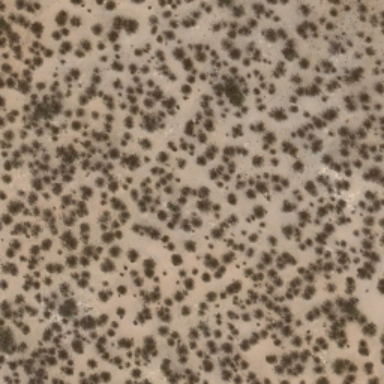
This is a chaparral .